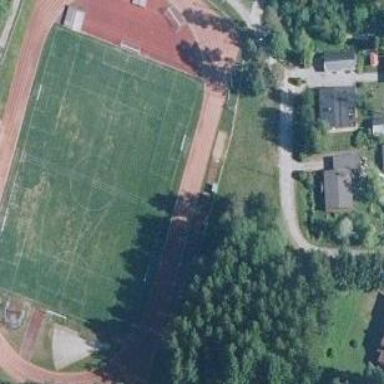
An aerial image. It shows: Paved multi-sport pitch on leisure land.